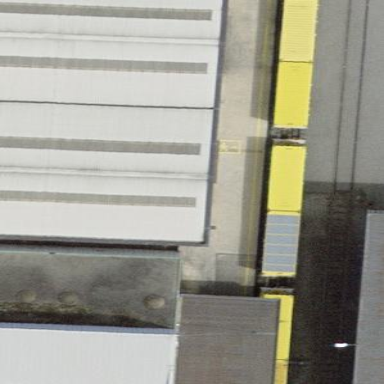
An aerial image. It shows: Loading ramp for railways.